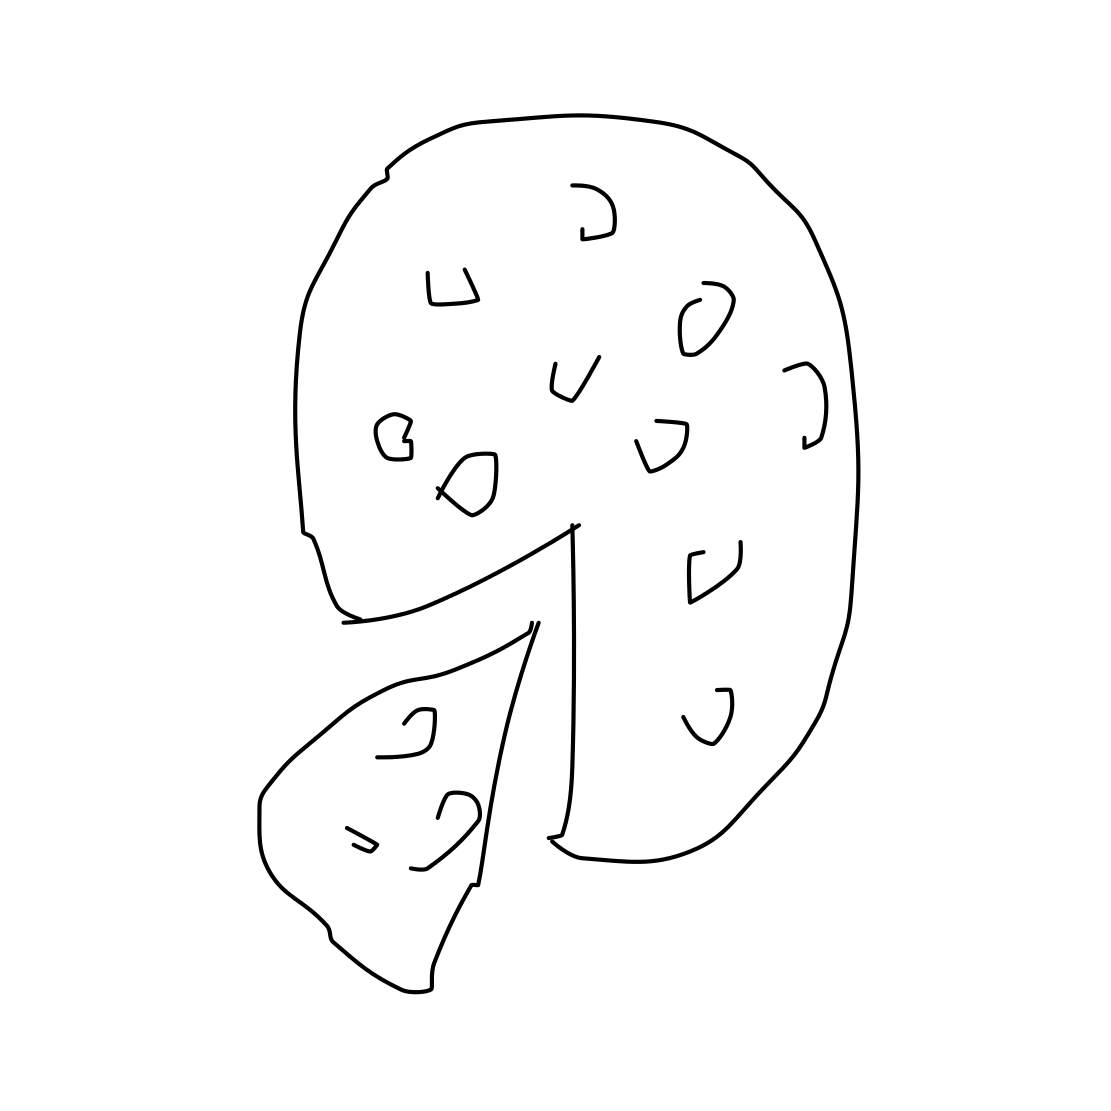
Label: pizza